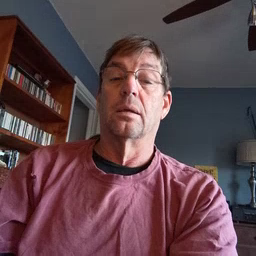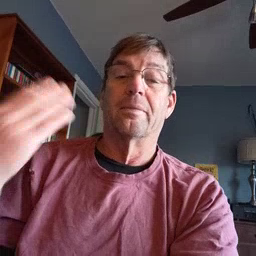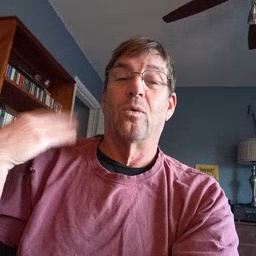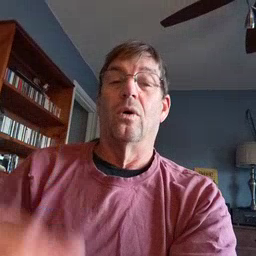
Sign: before